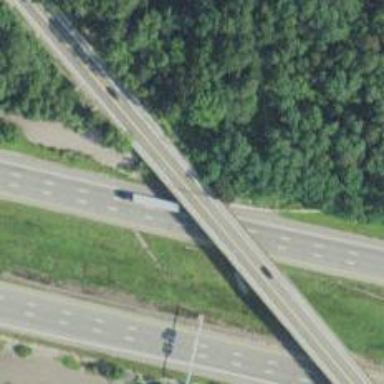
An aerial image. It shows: Asphalt road on secondary bridge.